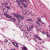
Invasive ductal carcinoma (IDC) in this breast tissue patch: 0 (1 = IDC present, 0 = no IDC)